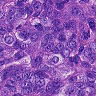
Metastatic tissue present: yes